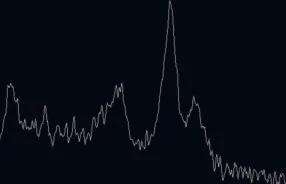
Single voxel Proton MRS at TE 144 (c) shows a prominent lipid peak at 1.3 ppm.
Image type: radiology (ultrasound)